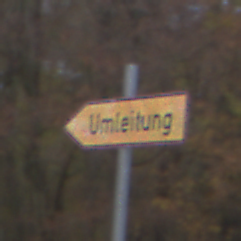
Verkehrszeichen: UmleitungswegweiserLinksweisend
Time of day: SunriseSunset
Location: Outdoor (Nature)
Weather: PartlyCloudy
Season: Autumn
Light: Natural